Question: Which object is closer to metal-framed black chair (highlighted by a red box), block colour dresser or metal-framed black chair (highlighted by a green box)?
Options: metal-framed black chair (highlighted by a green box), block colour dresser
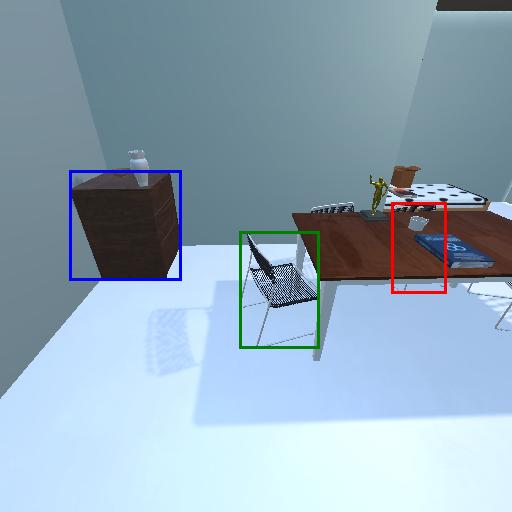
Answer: metal-framed black chair (highlighted by a green box)